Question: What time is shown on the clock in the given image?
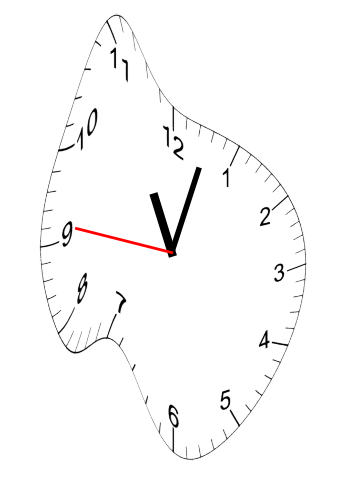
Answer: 11:02:46